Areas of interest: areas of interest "Hotel"
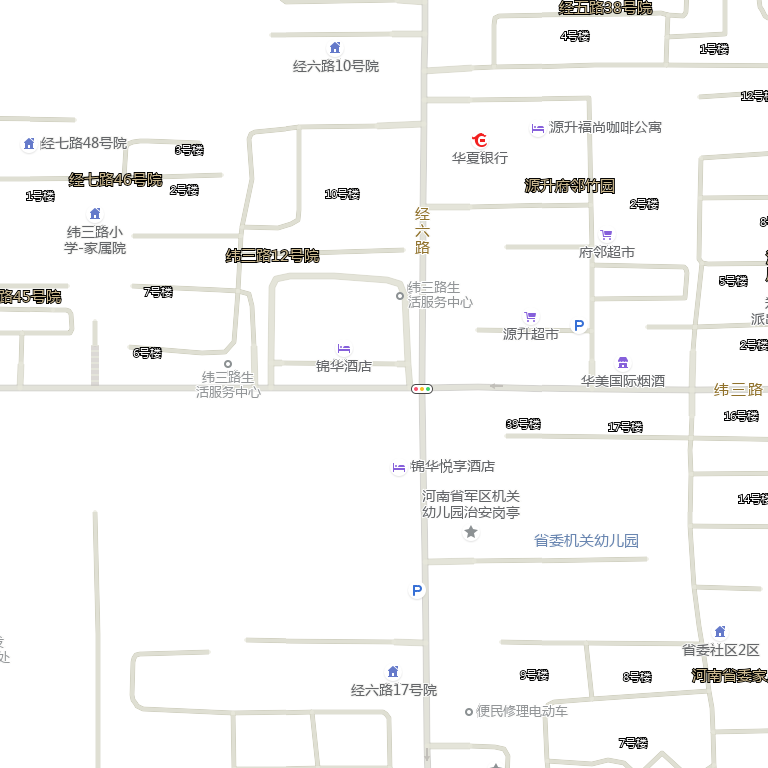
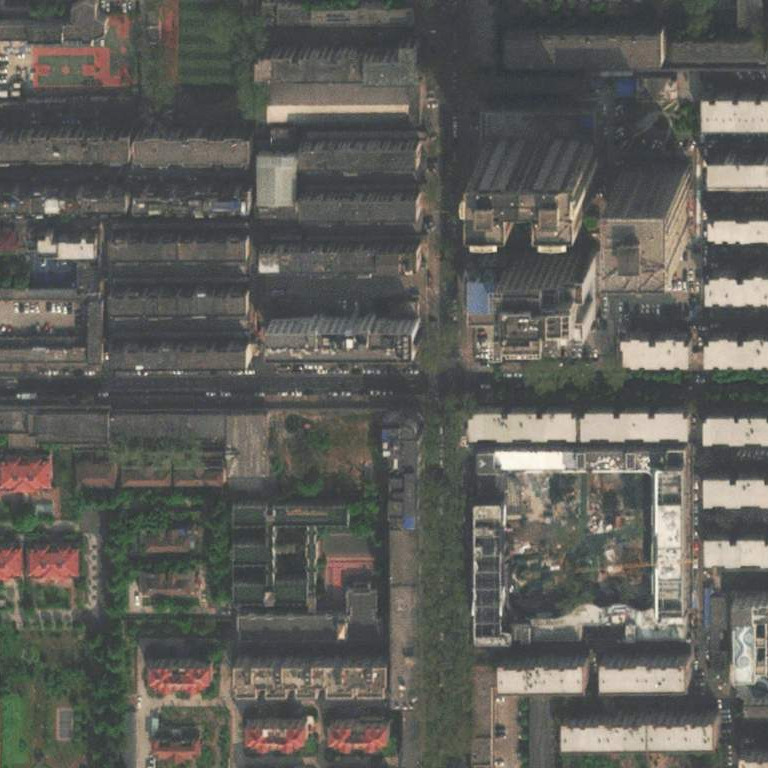